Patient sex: M
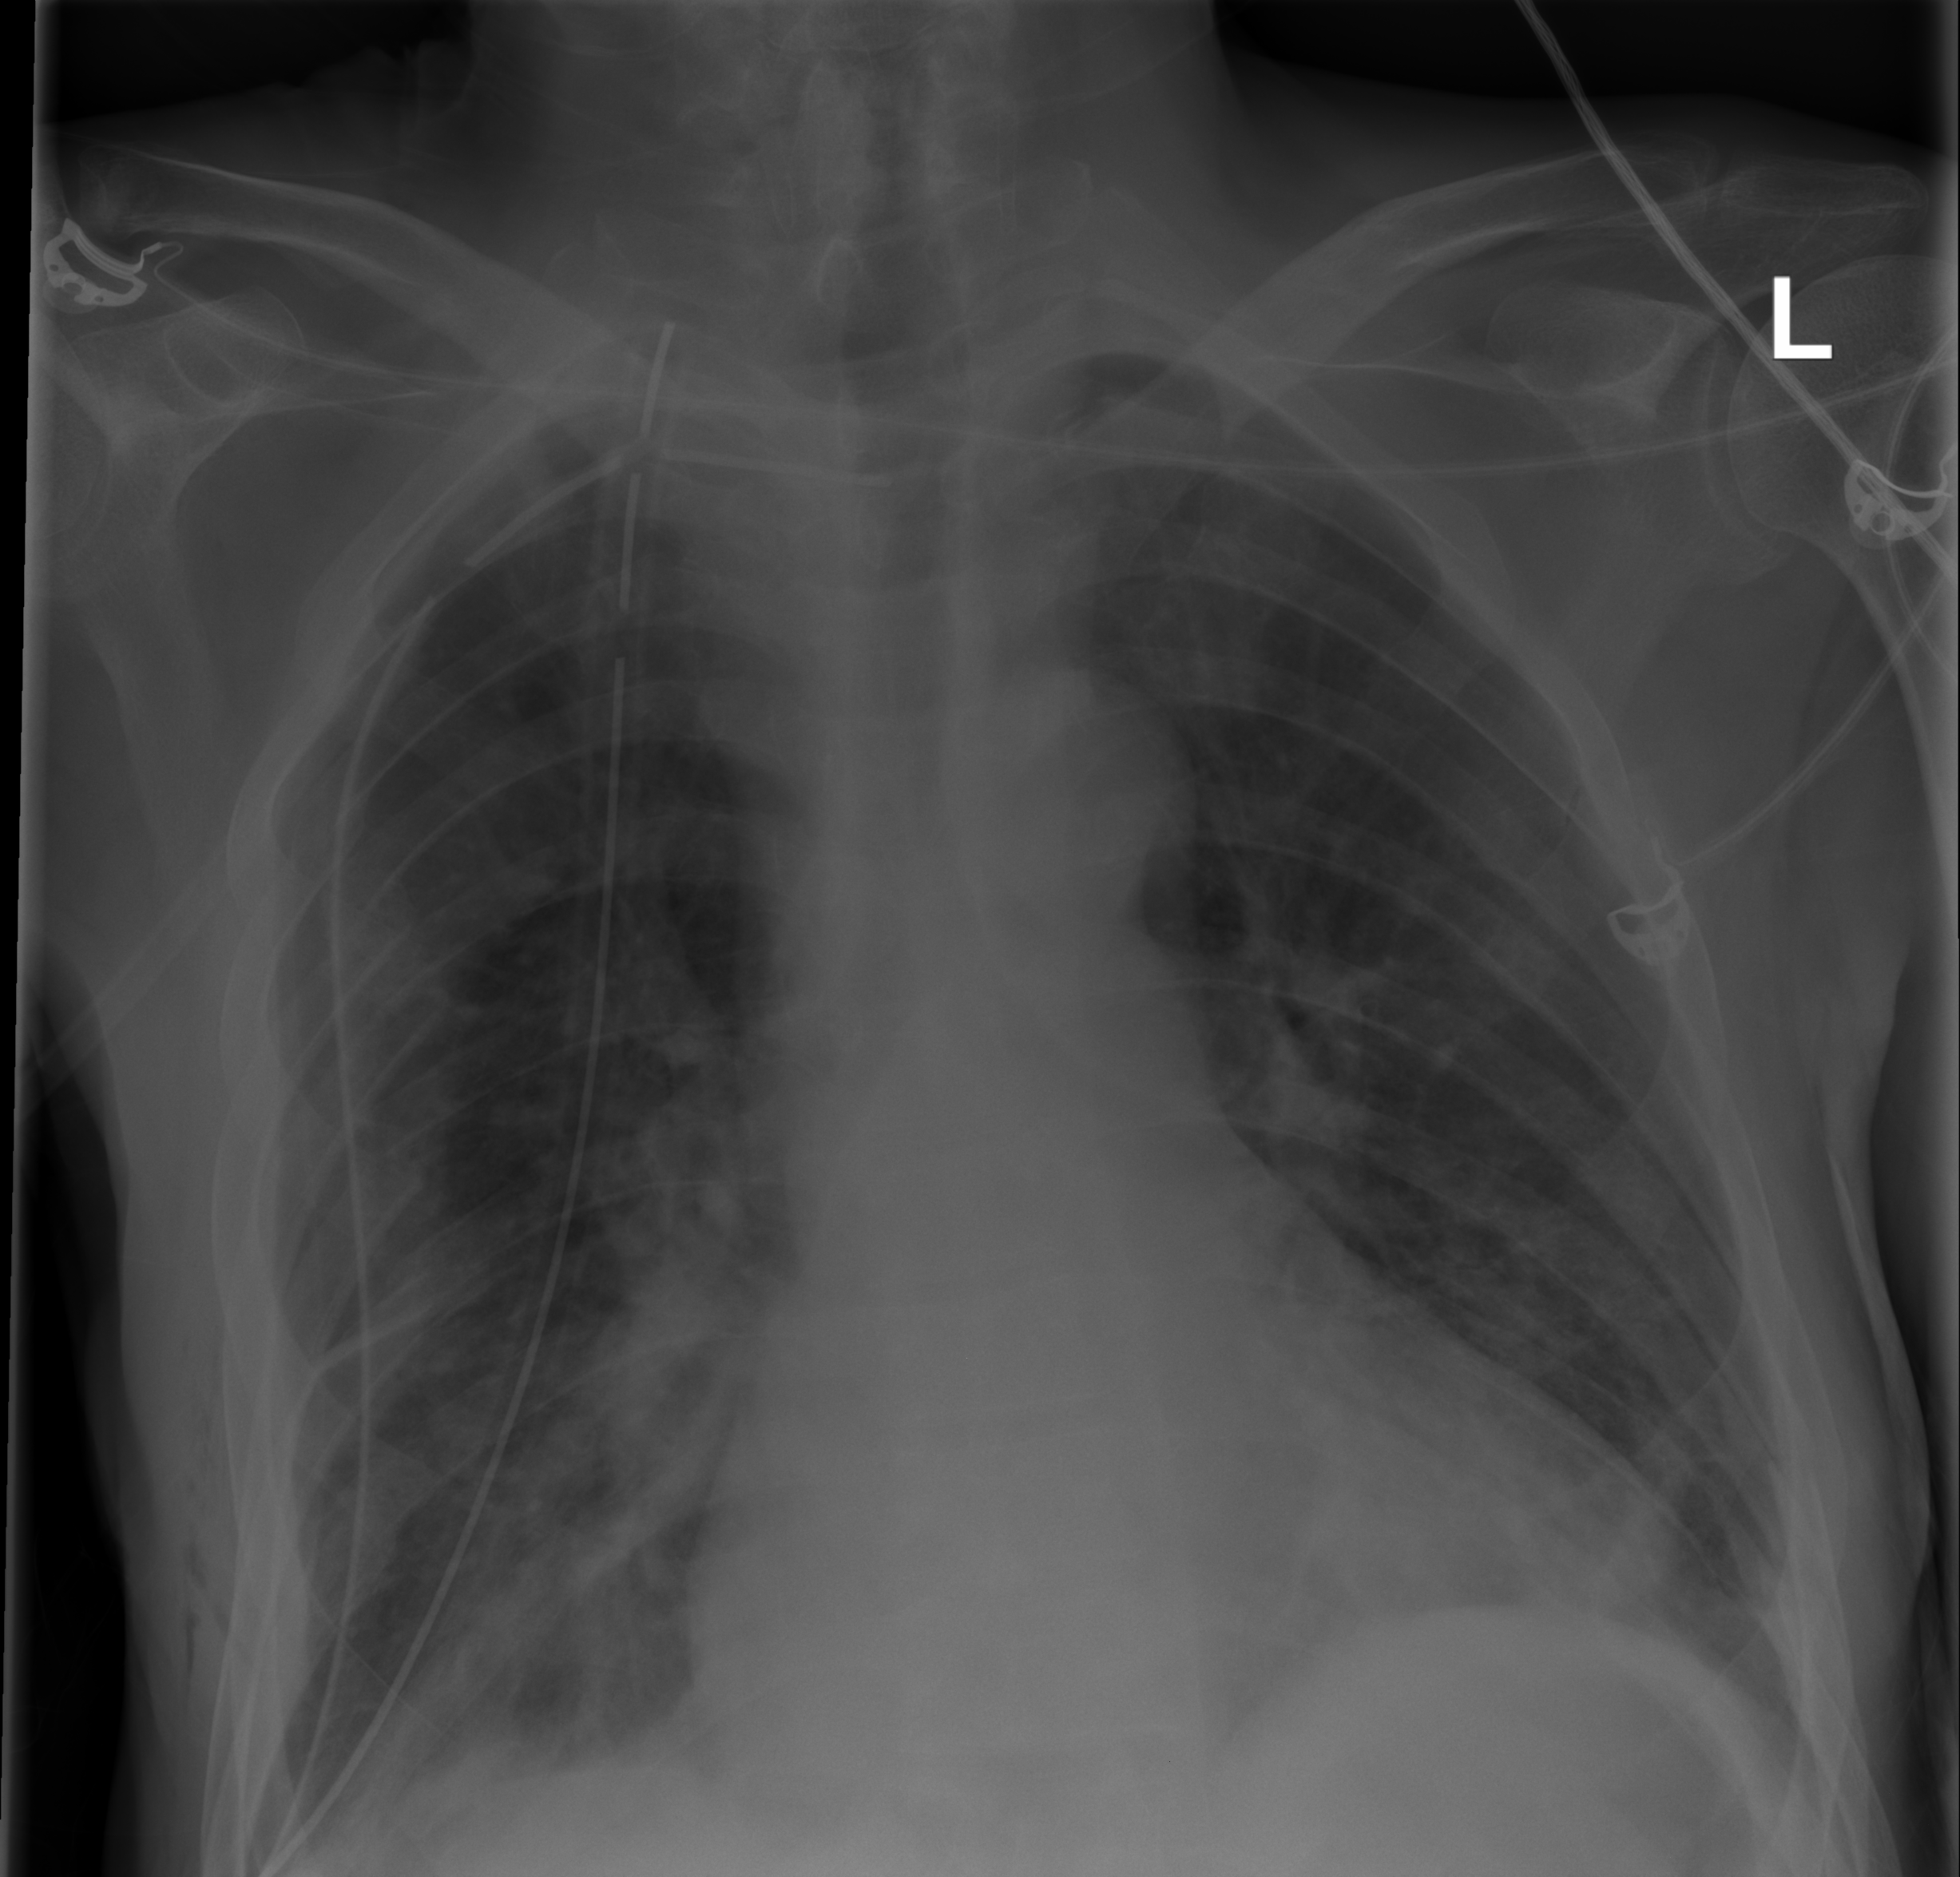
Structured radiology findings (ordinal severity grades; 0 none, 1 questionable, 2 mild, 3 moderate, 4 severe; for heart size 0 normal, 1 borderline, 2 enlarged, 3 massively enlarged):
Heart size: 2
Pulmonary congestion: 0
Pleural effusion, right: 0
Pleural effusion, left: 0
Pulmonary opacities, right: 0
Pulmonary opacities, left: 0
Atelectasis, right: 2
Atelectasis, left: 2